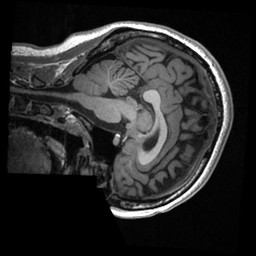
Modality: T1w
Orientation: sagittal
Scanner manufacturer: ge
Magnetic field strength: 3 T
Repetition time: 0.007636 s
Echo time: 0.002928 s